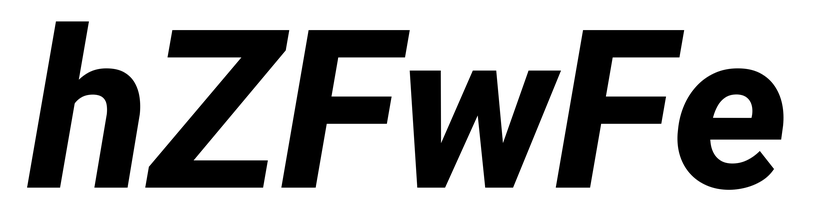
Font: Roboto-Italic_ExtraBold_Italic